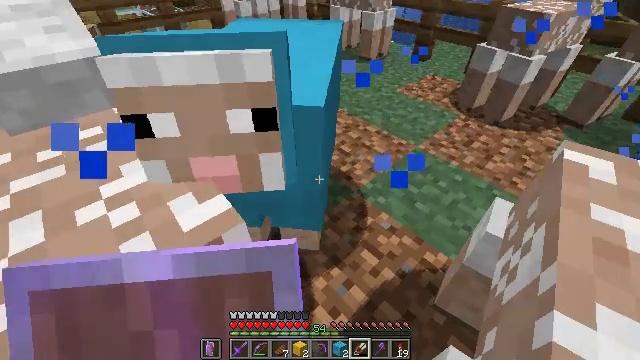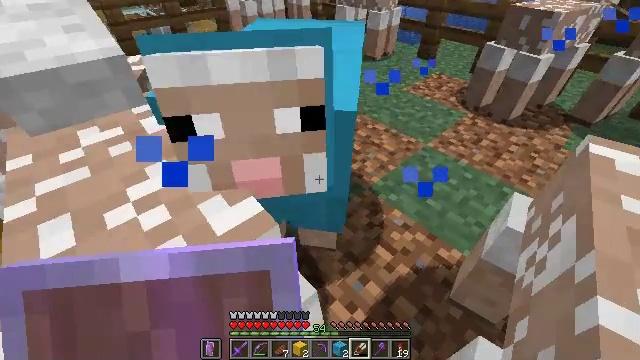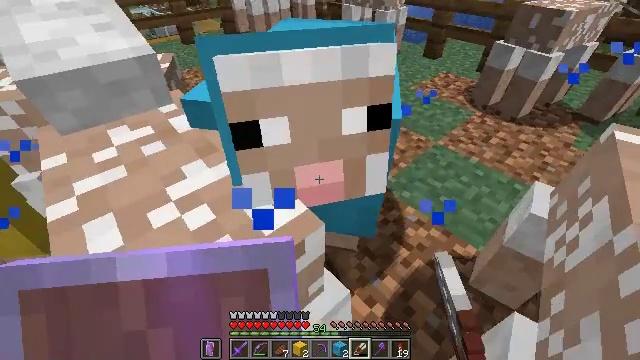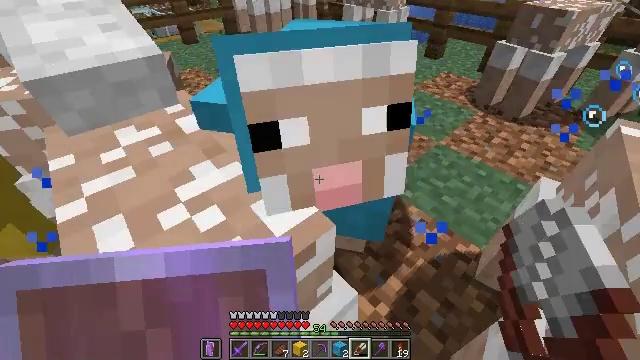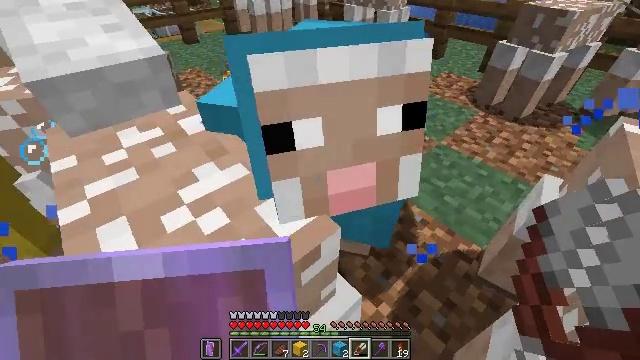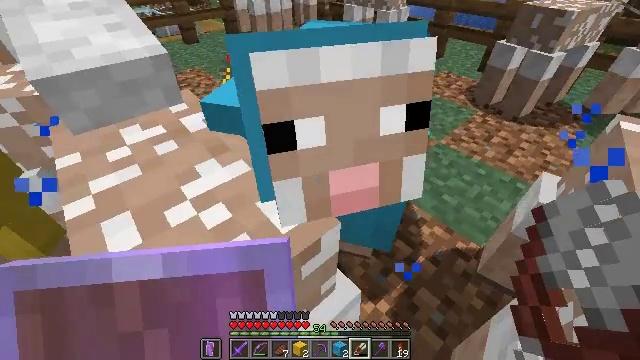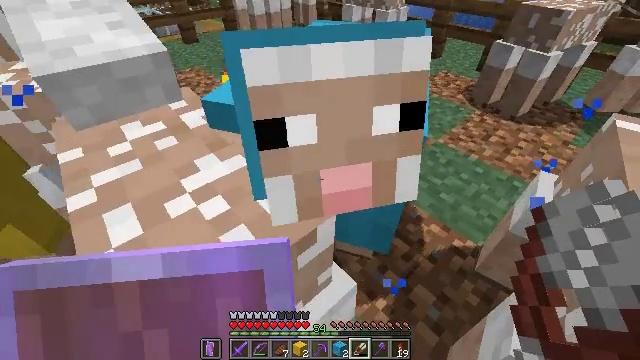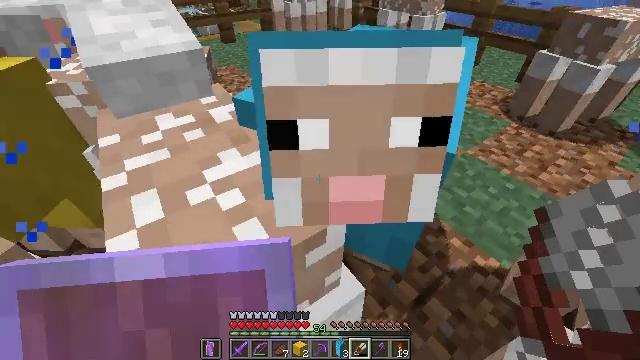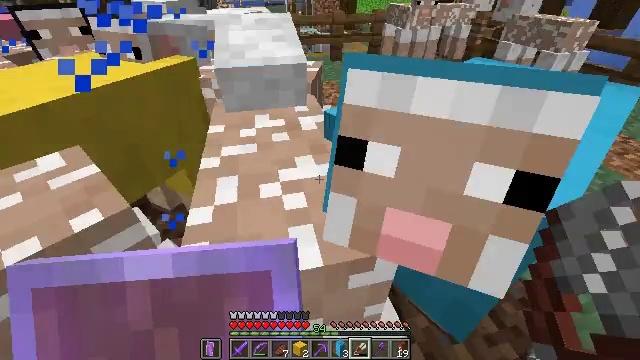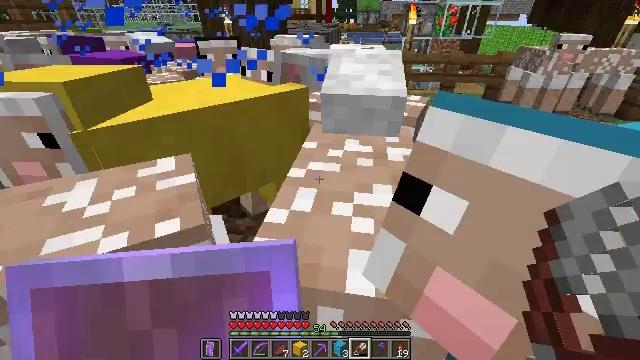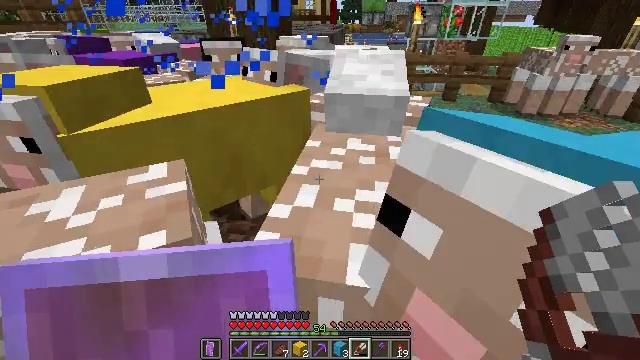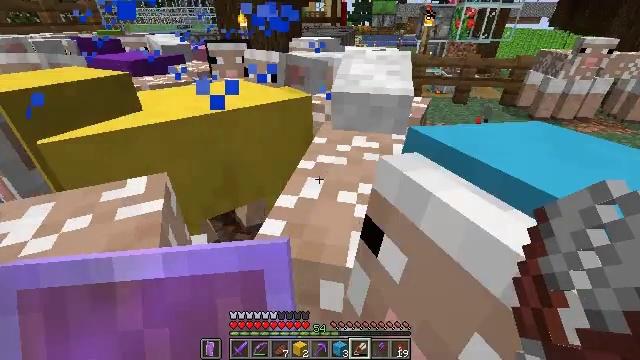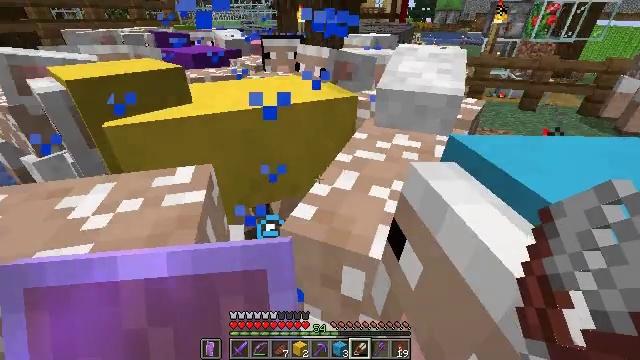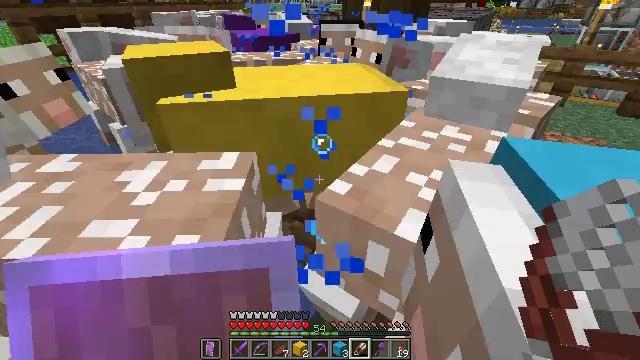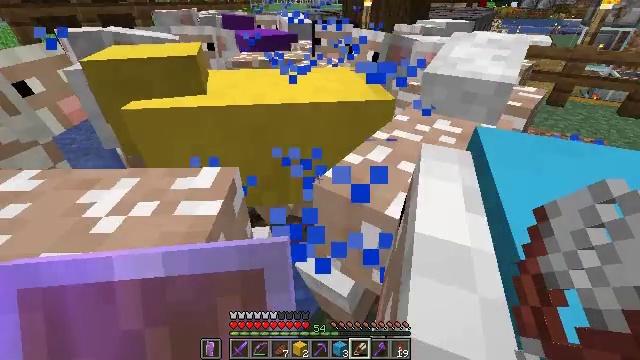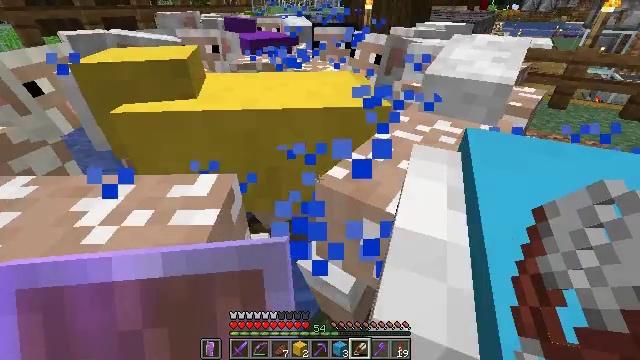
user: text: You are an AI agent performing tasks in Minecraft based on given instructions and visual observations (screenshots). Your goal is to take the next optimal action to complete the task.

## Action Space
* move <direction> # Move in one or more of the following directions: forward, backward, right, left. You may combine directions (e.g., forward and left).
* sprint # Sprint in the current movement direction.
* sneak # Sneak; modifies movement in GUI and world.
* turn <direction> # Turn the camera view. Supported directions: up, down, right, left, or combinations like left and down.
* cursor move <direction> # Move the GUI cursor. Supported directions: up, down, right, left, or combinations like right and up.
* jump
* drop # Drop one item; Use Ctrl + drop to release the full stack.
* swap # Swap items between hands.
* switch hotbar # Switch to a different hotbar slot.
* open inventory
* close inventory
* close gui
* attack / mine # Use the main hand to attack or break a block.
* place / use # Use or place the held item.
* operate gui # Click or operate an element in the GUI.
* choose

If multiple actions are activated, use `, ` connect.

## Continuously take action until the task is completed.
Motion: motion action
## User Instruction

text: Hunt a squid.
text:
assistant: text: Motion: no_op
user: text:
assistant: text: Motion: no_op
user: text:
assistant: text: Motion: no_op
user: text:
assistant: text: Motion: no_op
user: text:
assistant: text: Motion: no_op
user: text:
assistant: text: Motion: no_op
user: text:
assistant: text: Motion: turn left
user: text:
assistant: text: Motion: turn left and up
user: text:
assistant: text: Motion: turn left and up
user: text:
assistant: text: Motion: no_op
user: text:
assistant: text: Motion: turn left
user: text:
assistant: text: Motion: turn left
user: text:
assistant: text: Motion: turn left and down
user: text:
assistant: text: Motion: no_op
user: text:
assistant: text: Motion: no_op
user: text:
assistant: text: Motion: move forward, turn up
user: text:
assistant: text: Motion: move forward, turn left and up
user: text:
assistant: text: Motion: move forward, turn left and up, use / place
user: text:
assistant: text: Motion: move forward, use / place
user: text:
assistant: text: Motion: turn left, use / place
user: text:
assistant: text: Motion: turn left and down, use / place
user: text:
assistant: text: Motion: turn left, use / place
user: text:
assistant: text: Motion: turn left
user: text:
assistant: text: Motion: no_op
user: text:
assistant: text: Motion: no_op
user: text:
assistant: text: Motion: no_op
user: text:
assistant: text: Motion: no_op
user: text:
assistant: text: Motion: no_op
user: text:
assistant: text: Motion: no_op
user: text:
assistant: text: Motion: turn right